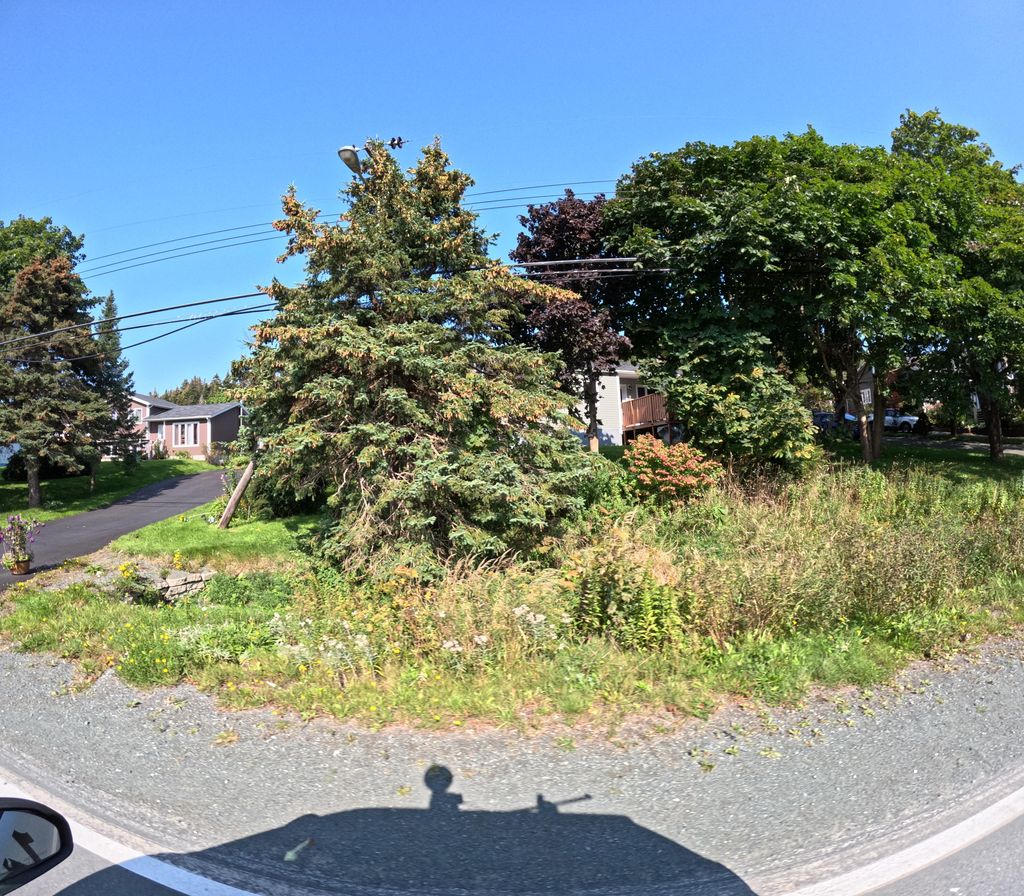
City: st_johns